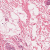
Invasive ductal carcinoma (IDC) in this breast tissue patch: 0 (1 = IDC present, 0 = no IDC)